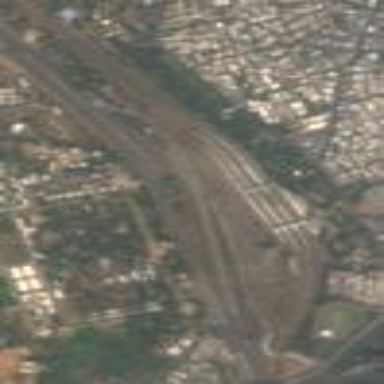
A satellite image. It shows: Railway area.